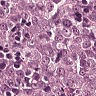
Metastatic tissue present: yes